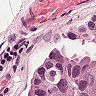
Metastatic tissue present: yes